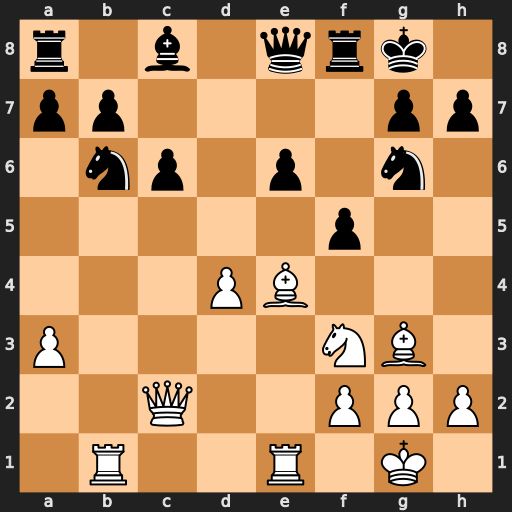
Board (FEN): r1b1qrk1/pp4pp/1np1p1n1/5p2/3PB3/P4NB1/2Q2PPP/1R2R1K1
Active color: w
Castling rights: -
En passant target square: -
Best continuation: Bxf5 exf5 Rxe8